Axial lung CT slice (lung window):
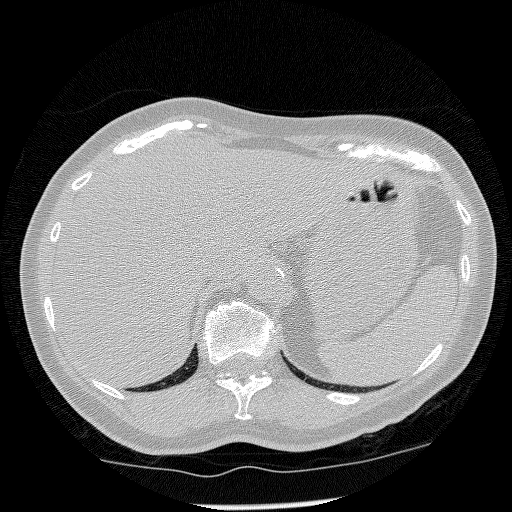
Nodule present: no